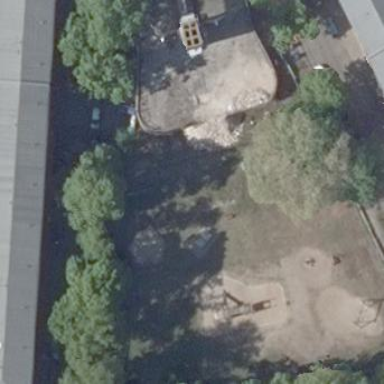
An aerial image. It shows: Playground area for leisure activities on the land.